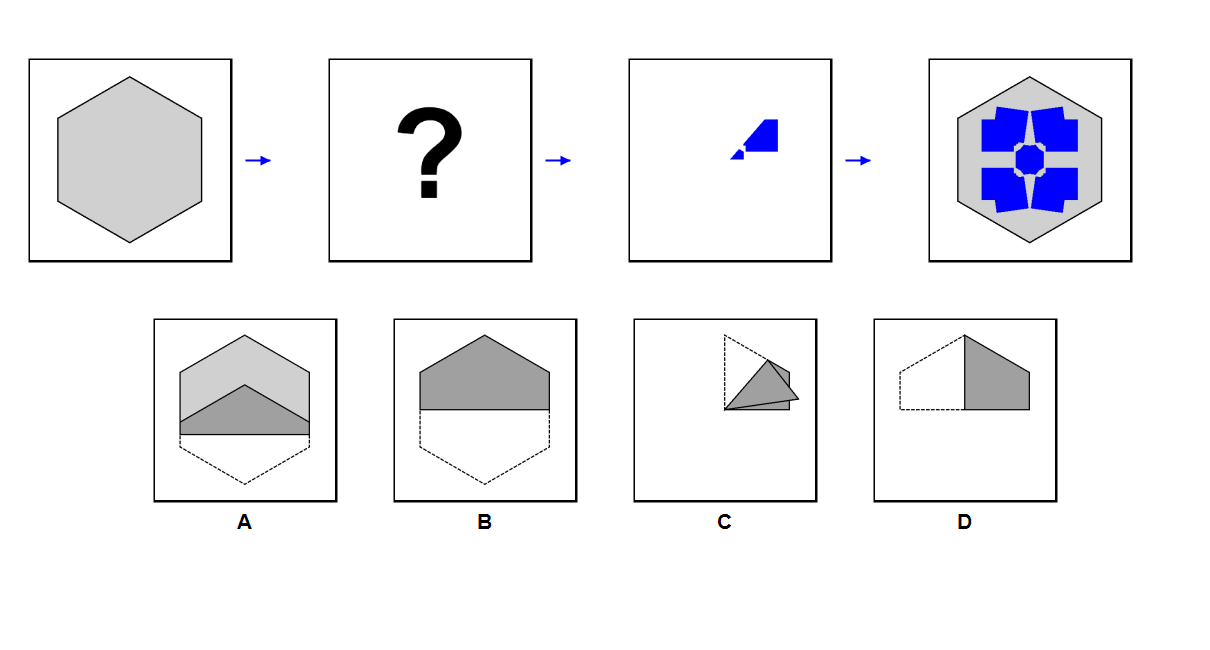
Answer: A